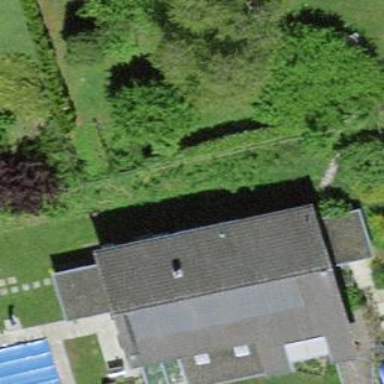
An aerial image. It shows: Simple and straightforward house.